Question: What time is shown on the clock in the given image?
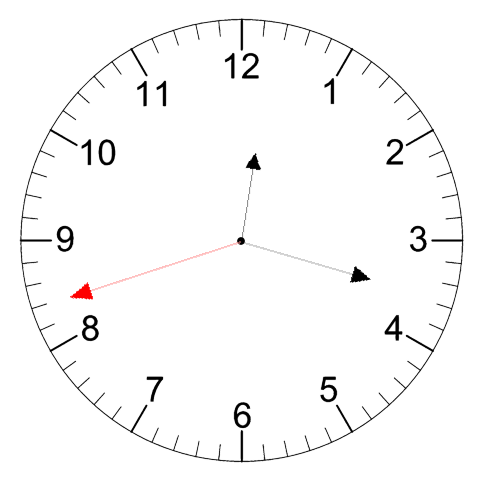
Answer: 12:17:42